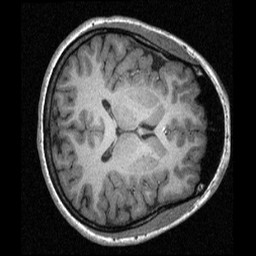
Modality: T1w
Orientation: axial